Question: > Hi was wondering through internet for my solution. considering my excel sheet as array i want to get data based on row and column index, how can i do this. i am not getting a clue to implement this my excel sheet look like below

> please help in this. i am getting mad of trying different methods.my requirement is if i give R3,C2 in console ,i should get 4 as my answer.
i was using Excel.interop for getting this,you can suggest solution by other methods too.
thanking you in anticipation.
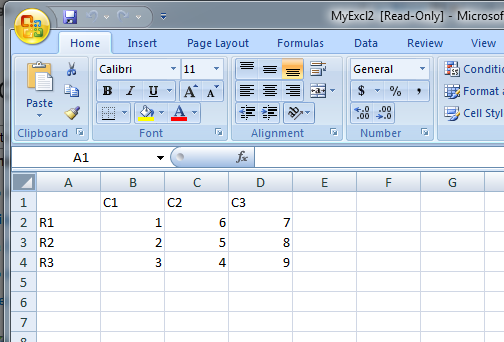
Answer: '''
using System;
using Excel=Microsoft.Office.Interop.Excel;
namespace ReadingExcelBasedOnRowColumn
{
class Program
{
static void Main(string[] args)
{
Excel.Application xlApp = new Excel.Application();
Excel.Workbook xlWorkbook = xlApp.Workbooks.Open(@"C:\Users\SaiKiran\Desktop\MyExcl2.xlsx");
Excel._Worksheet xlWorksheet = xlWorkbook.Sheets[1];
Excel.Range xlRange = xlWorksheet.UsedRange;
Console.WriteLine("enter x and y value:");
int x = Convert.ToInt32(Console.ReadLine());
int y = Convert.ToInt32(Console.ReadLine());
if (xlRange != null)
{
int nRows = xlRange.Rows.Count;
int nCols = xlRange.Columns.Count;
for (int iRow = 1; iRow <= nRows; iRow++)
{
for (int iCount = 1; iCount <= nCols; iCount++)
{
xlRange = (Microsoft.Office.Interop.Excel.Range)xlWorksheet.Cells[x, y];
Console.WriteLine(xlRange.Text);
Console.ReadLine();
}
}
}
}
}
}
'''
i got answer.. after struggling two days